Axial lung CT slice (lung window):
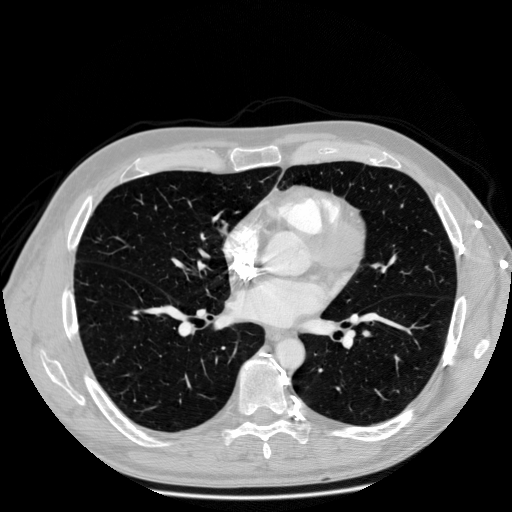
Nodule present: no